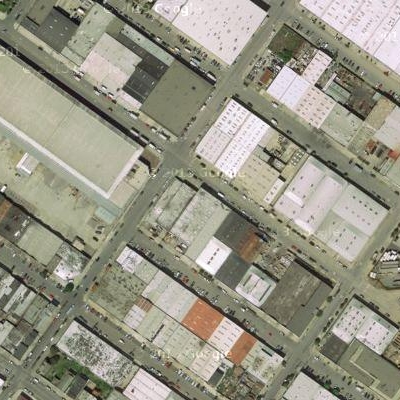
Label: cIndustry